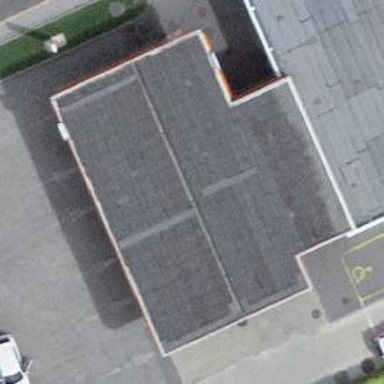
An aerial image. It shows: Convenience shop.